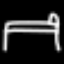
Label: bed